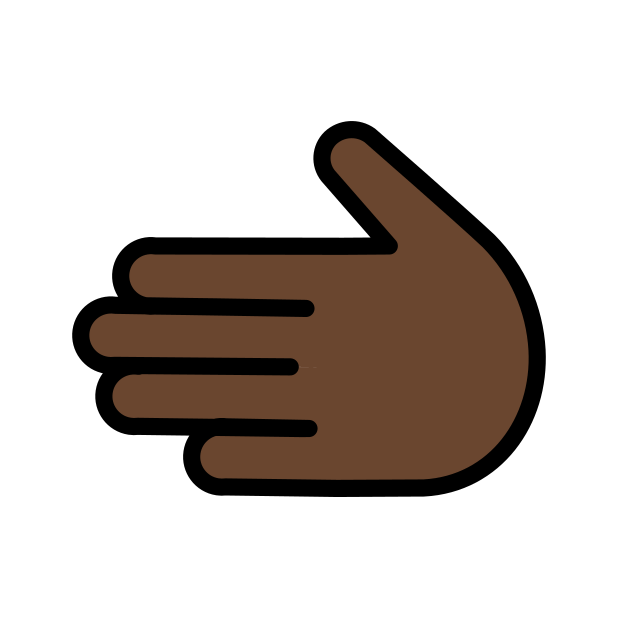
leftwards hand: dark skin tone